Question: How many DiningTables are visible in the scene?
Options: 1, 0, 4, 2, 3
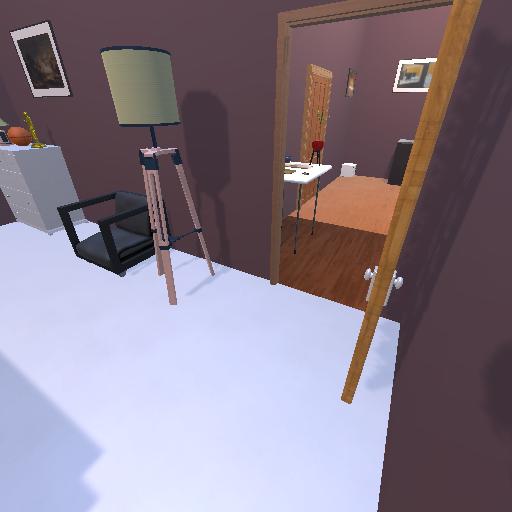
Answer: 1